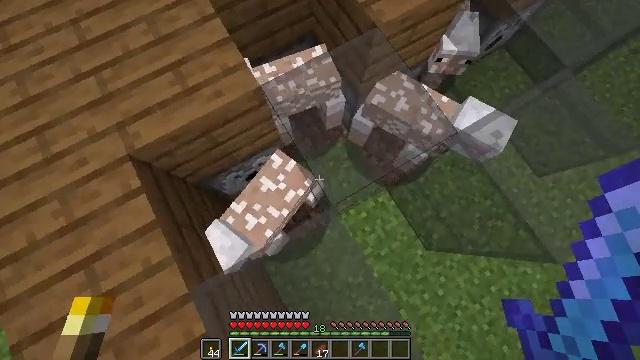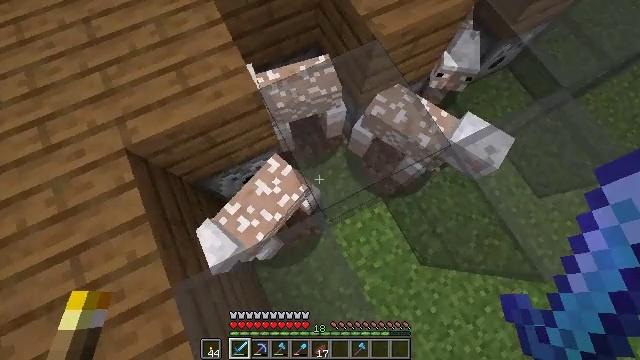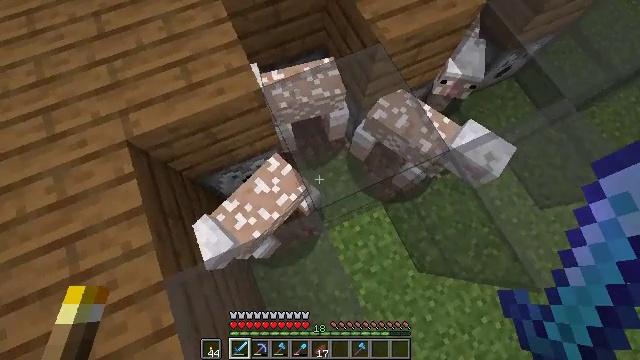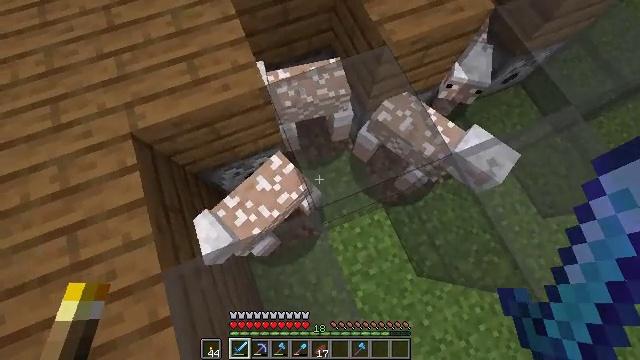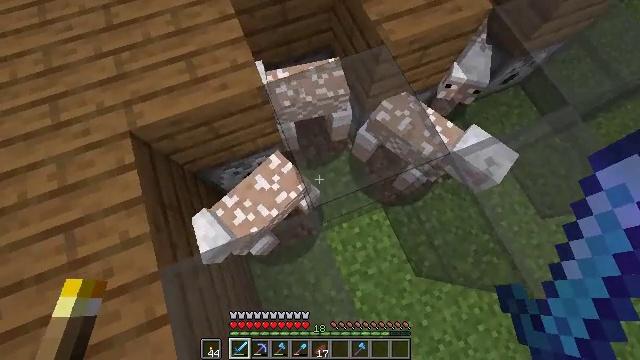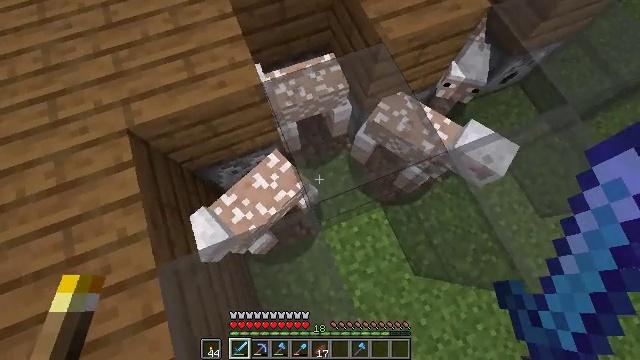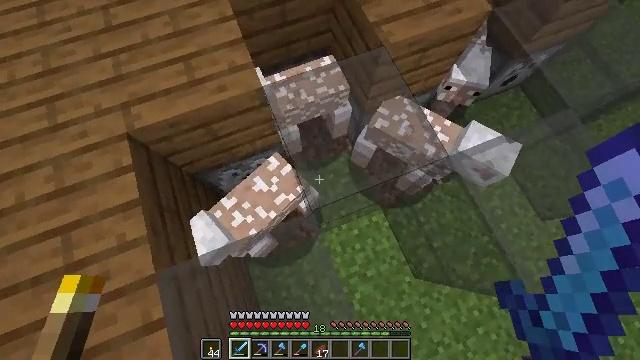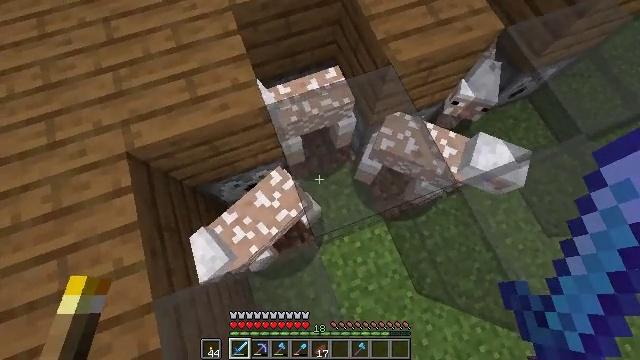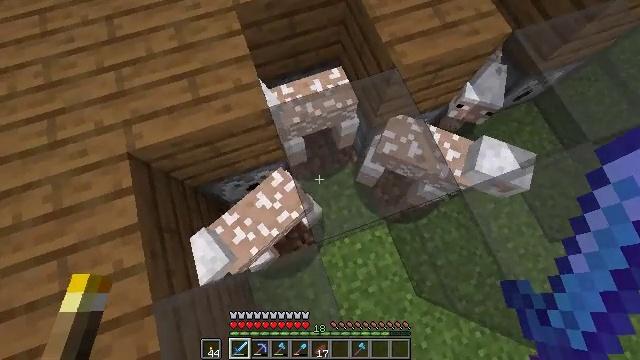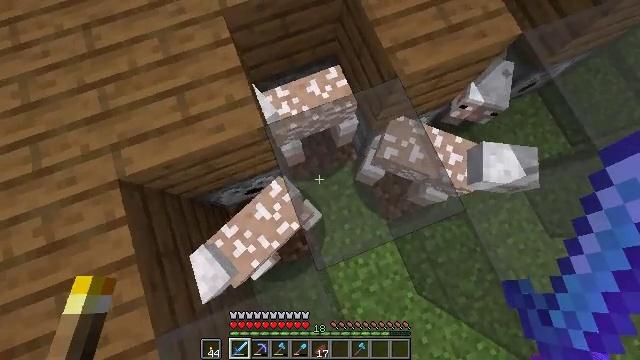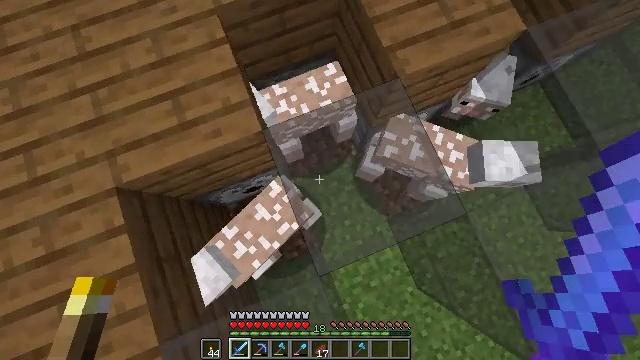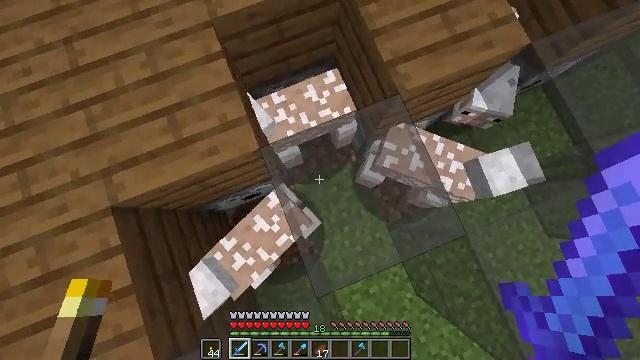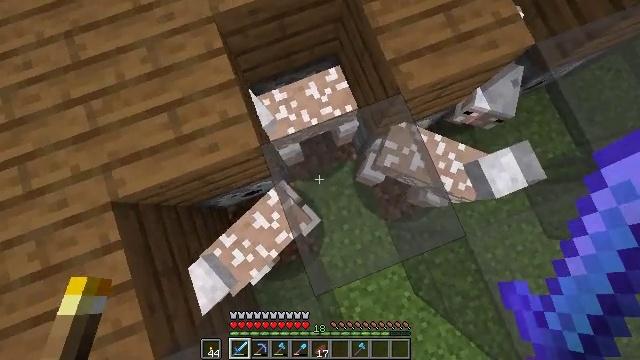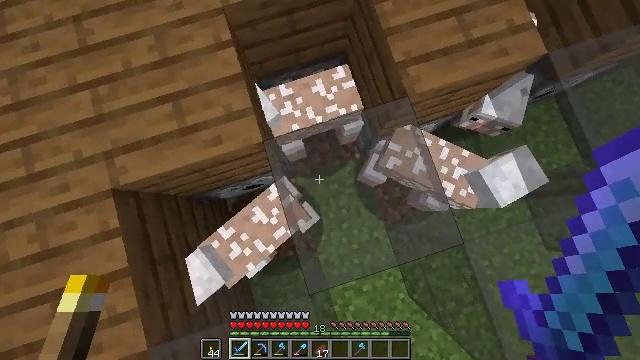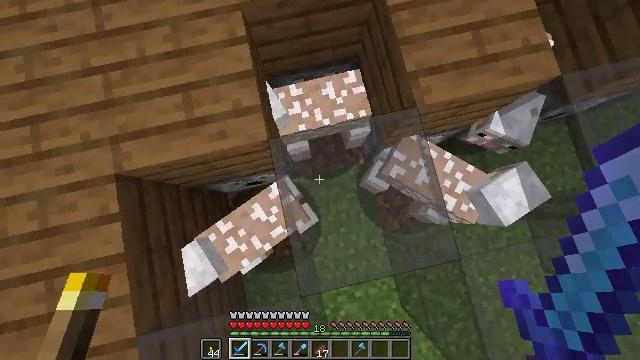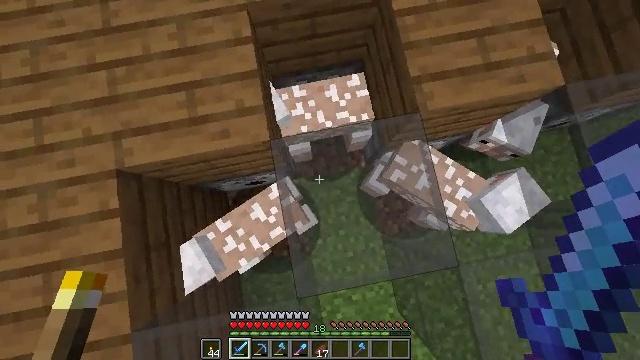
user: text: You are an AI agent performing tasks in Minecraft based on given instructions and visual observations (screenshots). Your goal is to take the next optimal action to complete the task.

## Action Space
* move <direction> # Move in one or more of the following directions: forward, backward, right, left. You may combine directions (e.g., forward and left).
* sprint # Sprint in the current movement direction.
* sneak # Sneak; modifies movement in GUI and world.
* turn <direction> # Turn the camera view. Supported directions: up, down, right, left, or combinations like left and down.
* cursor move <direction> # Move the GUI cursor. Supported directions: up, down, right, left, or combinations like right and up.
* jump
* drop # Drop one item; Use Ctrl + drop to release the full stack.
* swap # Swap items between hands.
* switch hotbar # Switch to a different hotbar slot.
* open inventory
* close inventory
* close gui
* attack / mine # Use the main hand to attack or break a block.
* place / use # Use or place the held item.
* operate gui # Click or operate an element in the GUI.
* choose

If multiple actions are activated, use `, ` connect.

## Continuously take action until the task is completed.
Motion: motion action
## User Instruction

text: Attack the shulker box to pick it up.
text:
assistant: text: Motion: turn left and up
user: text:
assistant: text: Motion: turn left
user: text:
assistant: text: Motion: turn left
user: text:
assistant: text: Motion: no_op
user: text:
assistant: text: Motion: no_op
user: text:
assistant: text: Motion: move forward
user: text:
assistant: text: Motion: move forward, turn left
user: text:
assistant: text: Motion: move forward, turn left
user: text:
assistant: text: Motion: move forward, turn right and down
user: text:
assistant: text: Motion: turn down
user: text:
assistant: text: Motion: turn down
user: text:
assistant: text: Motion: no_op
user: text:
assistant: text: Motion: turn left
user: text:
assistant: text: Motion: turn left
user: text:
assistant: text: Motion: turn left
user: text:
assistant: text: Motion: turn left
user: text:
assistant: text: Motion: turn left
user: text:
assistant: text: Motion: no_op
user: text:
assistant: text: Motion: turn left
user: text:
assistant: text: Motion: turn left
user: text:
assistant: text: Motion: no_op
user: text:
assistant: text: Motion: no_op
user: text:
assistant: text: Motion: move back and move right
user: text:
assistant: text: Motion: move back and move right
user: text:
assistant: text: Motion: move back and move right
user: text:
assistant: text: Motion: move back and move right
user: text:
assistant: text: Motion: move back and move right
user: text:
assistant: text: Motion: move back and move right
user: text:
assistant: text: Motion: no_op
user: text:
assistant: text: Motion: no_op